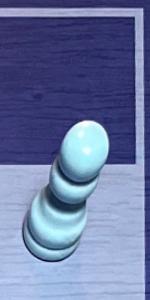
Label: Pawn_White